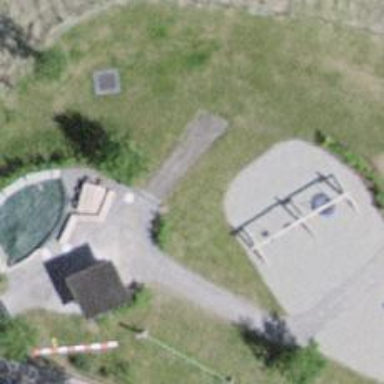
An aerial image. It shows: Playground area for leisure activities on the land.